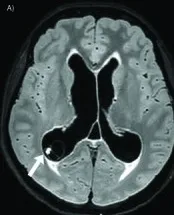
Brain MRI shows an intraventricular cyst with an eccentric nodule, representing the scolex (A, arrow).
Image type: radiology (mri)